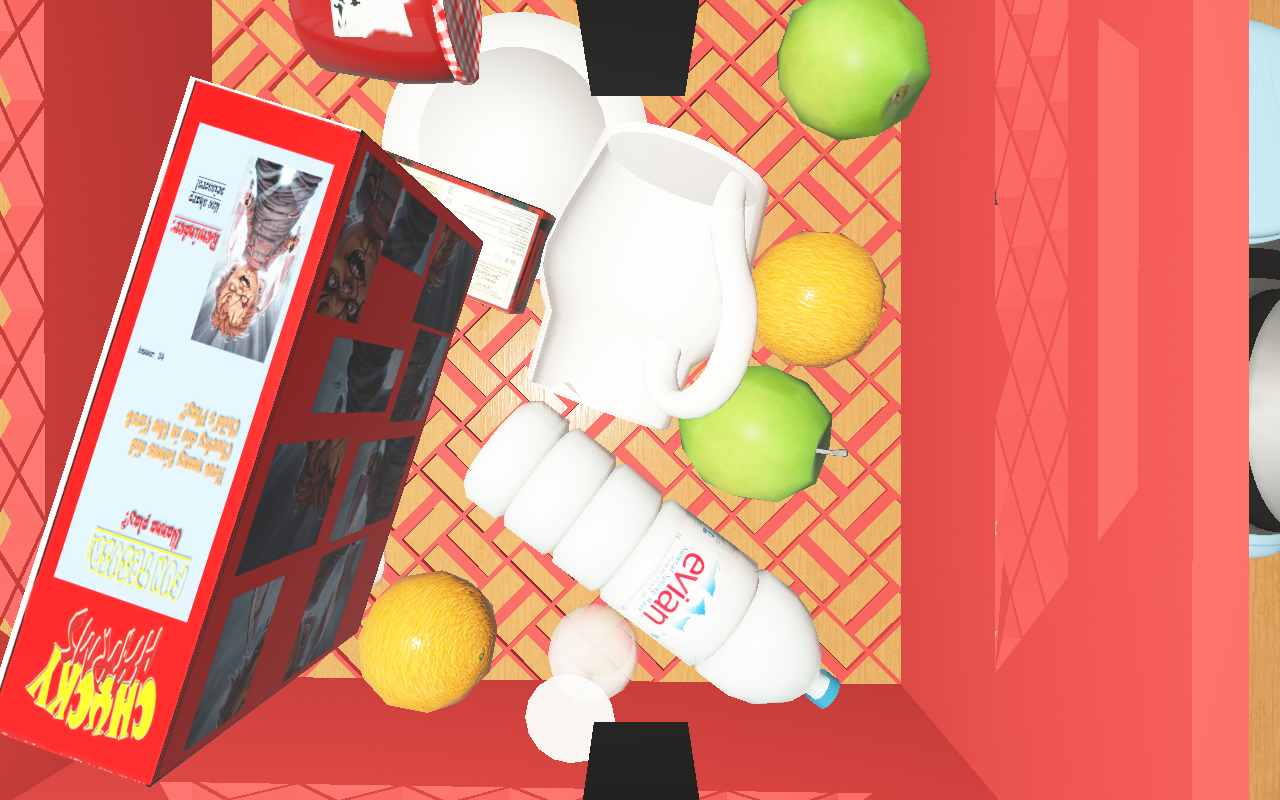
Objects in the scene:
apple
apple
orange
orange
plate
glass
cereal box